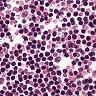
Metastatic tissue present: no